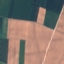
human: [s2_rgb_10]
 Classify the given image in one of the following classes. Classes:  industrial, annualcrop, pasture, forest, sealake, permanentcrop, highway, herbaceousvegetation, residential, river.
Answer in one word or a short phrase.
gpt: AnnualCrop